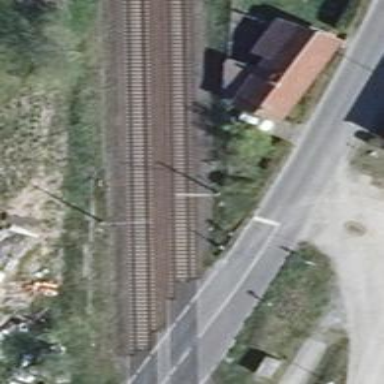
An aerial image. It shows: Railway signal.